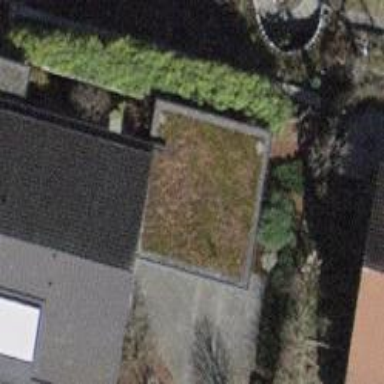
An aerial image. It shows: View of roof of building.